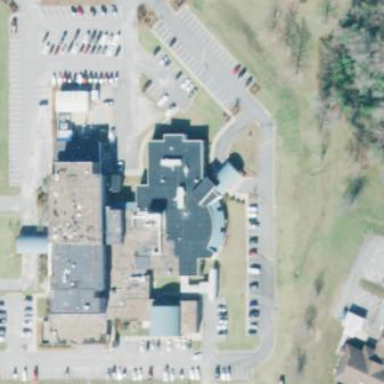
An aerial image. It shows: Hospital building.